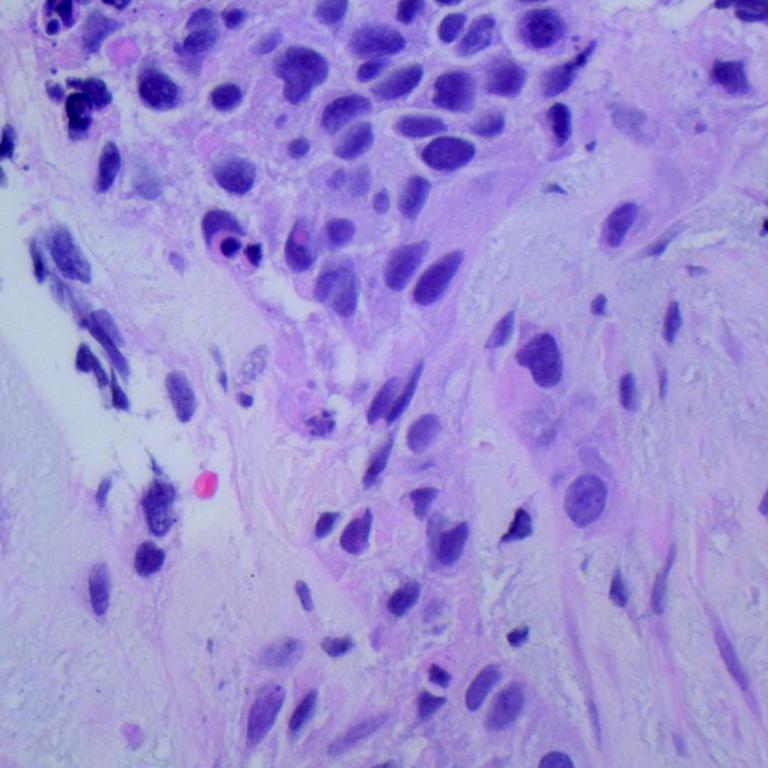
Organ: lung
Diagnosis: squamous carcinomas